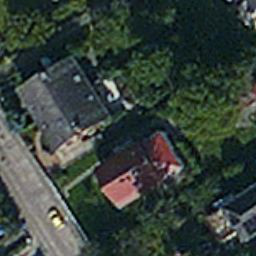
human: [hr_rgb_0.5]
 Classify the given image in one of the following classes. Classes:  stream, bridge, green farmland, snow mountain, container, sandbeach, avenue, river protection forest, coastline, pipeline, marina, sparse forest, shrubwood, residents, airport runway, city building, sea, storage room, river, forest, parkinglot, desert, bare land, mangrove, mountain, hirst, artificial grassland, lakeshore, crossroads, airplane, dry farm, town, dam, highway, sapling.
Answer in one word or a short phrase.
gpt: residents